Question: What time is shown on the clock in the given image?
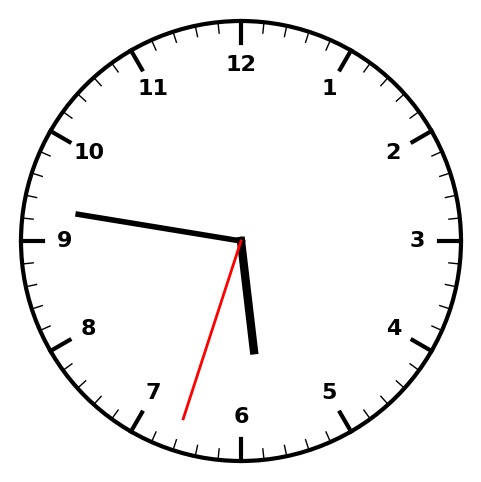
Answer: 05:46:33